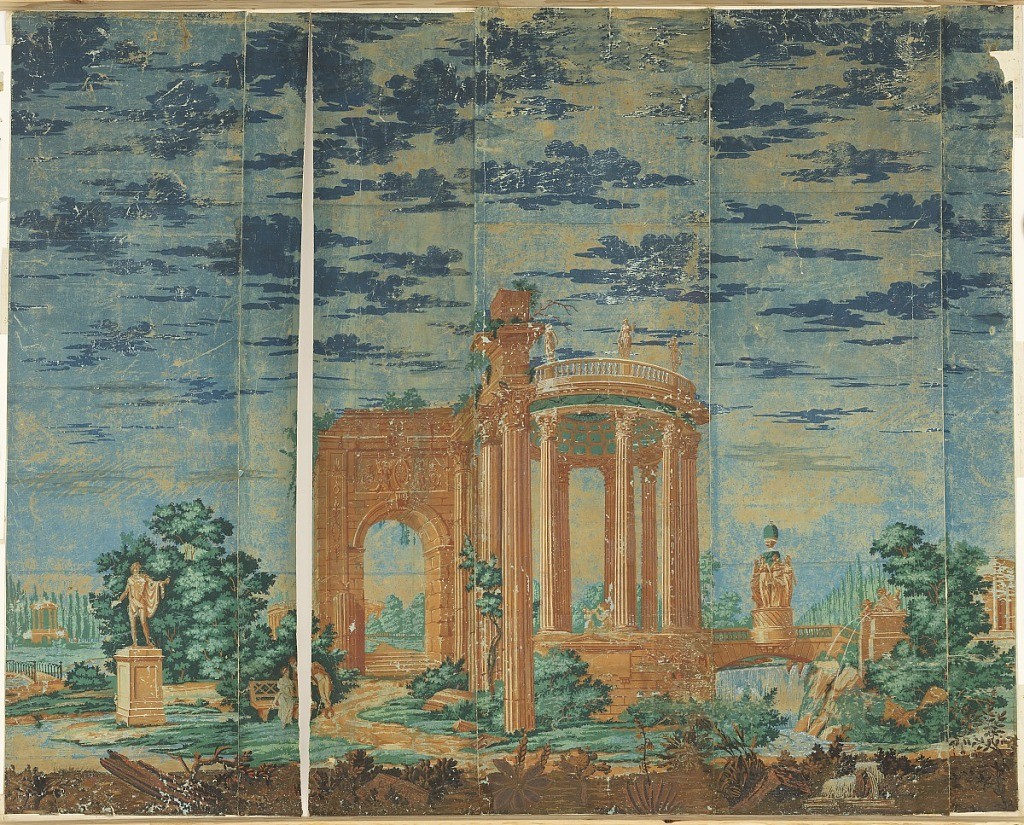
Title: Au Bords de la Riviere
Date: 1795
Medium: Block printed on joined sheets
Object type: Scenic panels
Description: Large central circular colonade next to a triumphal arch. To the right, a bridge with figural sculptutes over waterfall. To the left, a female seated on park bench speaking with a gentleman, a male statue on pedestal, and a smaller bridge crossing a stream.